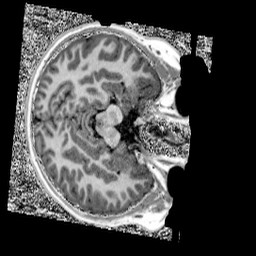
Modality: UNIT1
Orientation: axial
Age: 11
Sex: male
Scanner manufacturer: siemens
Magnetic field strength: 3 T
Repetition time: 4 s
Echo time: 0.00303 s